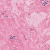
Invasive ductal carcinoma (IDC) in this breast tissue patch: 0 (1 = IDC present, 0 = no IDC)